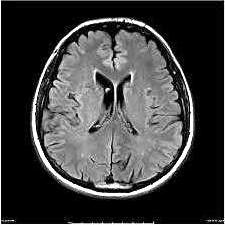
Label: notumor